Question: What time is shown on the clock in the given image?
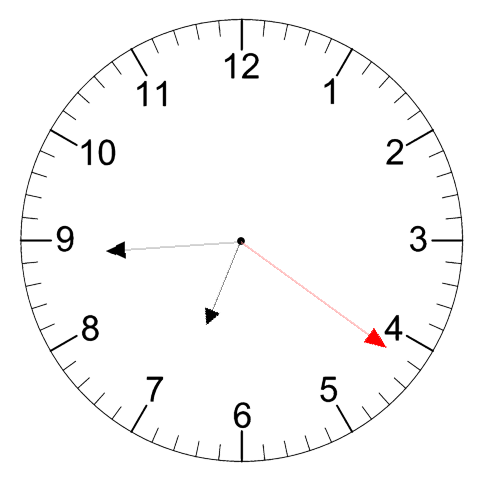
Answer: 06:44:21